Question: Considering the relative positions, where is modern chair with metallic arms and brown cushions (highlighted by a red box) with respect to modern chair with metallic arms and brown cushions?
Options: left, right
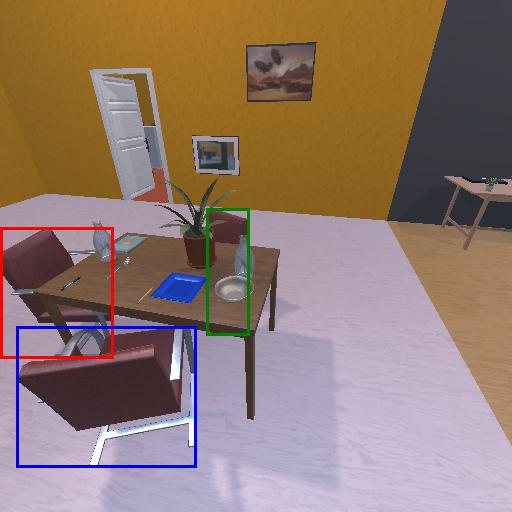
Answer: left